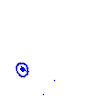
Particle: kaon